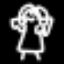
Label: angel